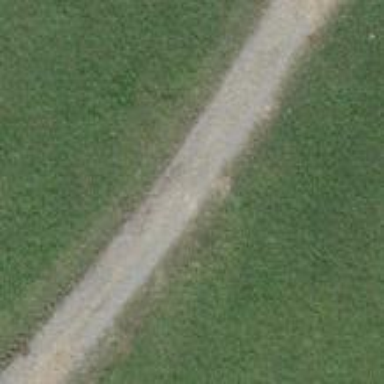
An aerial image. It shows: Compacted grade3 track.